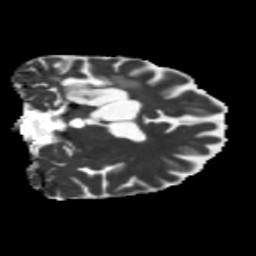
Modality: MD
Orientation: coronal
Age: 68
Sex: female
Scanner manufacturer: siemens
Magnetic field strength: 3 T
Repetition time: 5.25 s
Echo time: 0.08 s